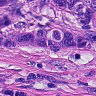
Metastatic tissue present: yes